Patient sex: M
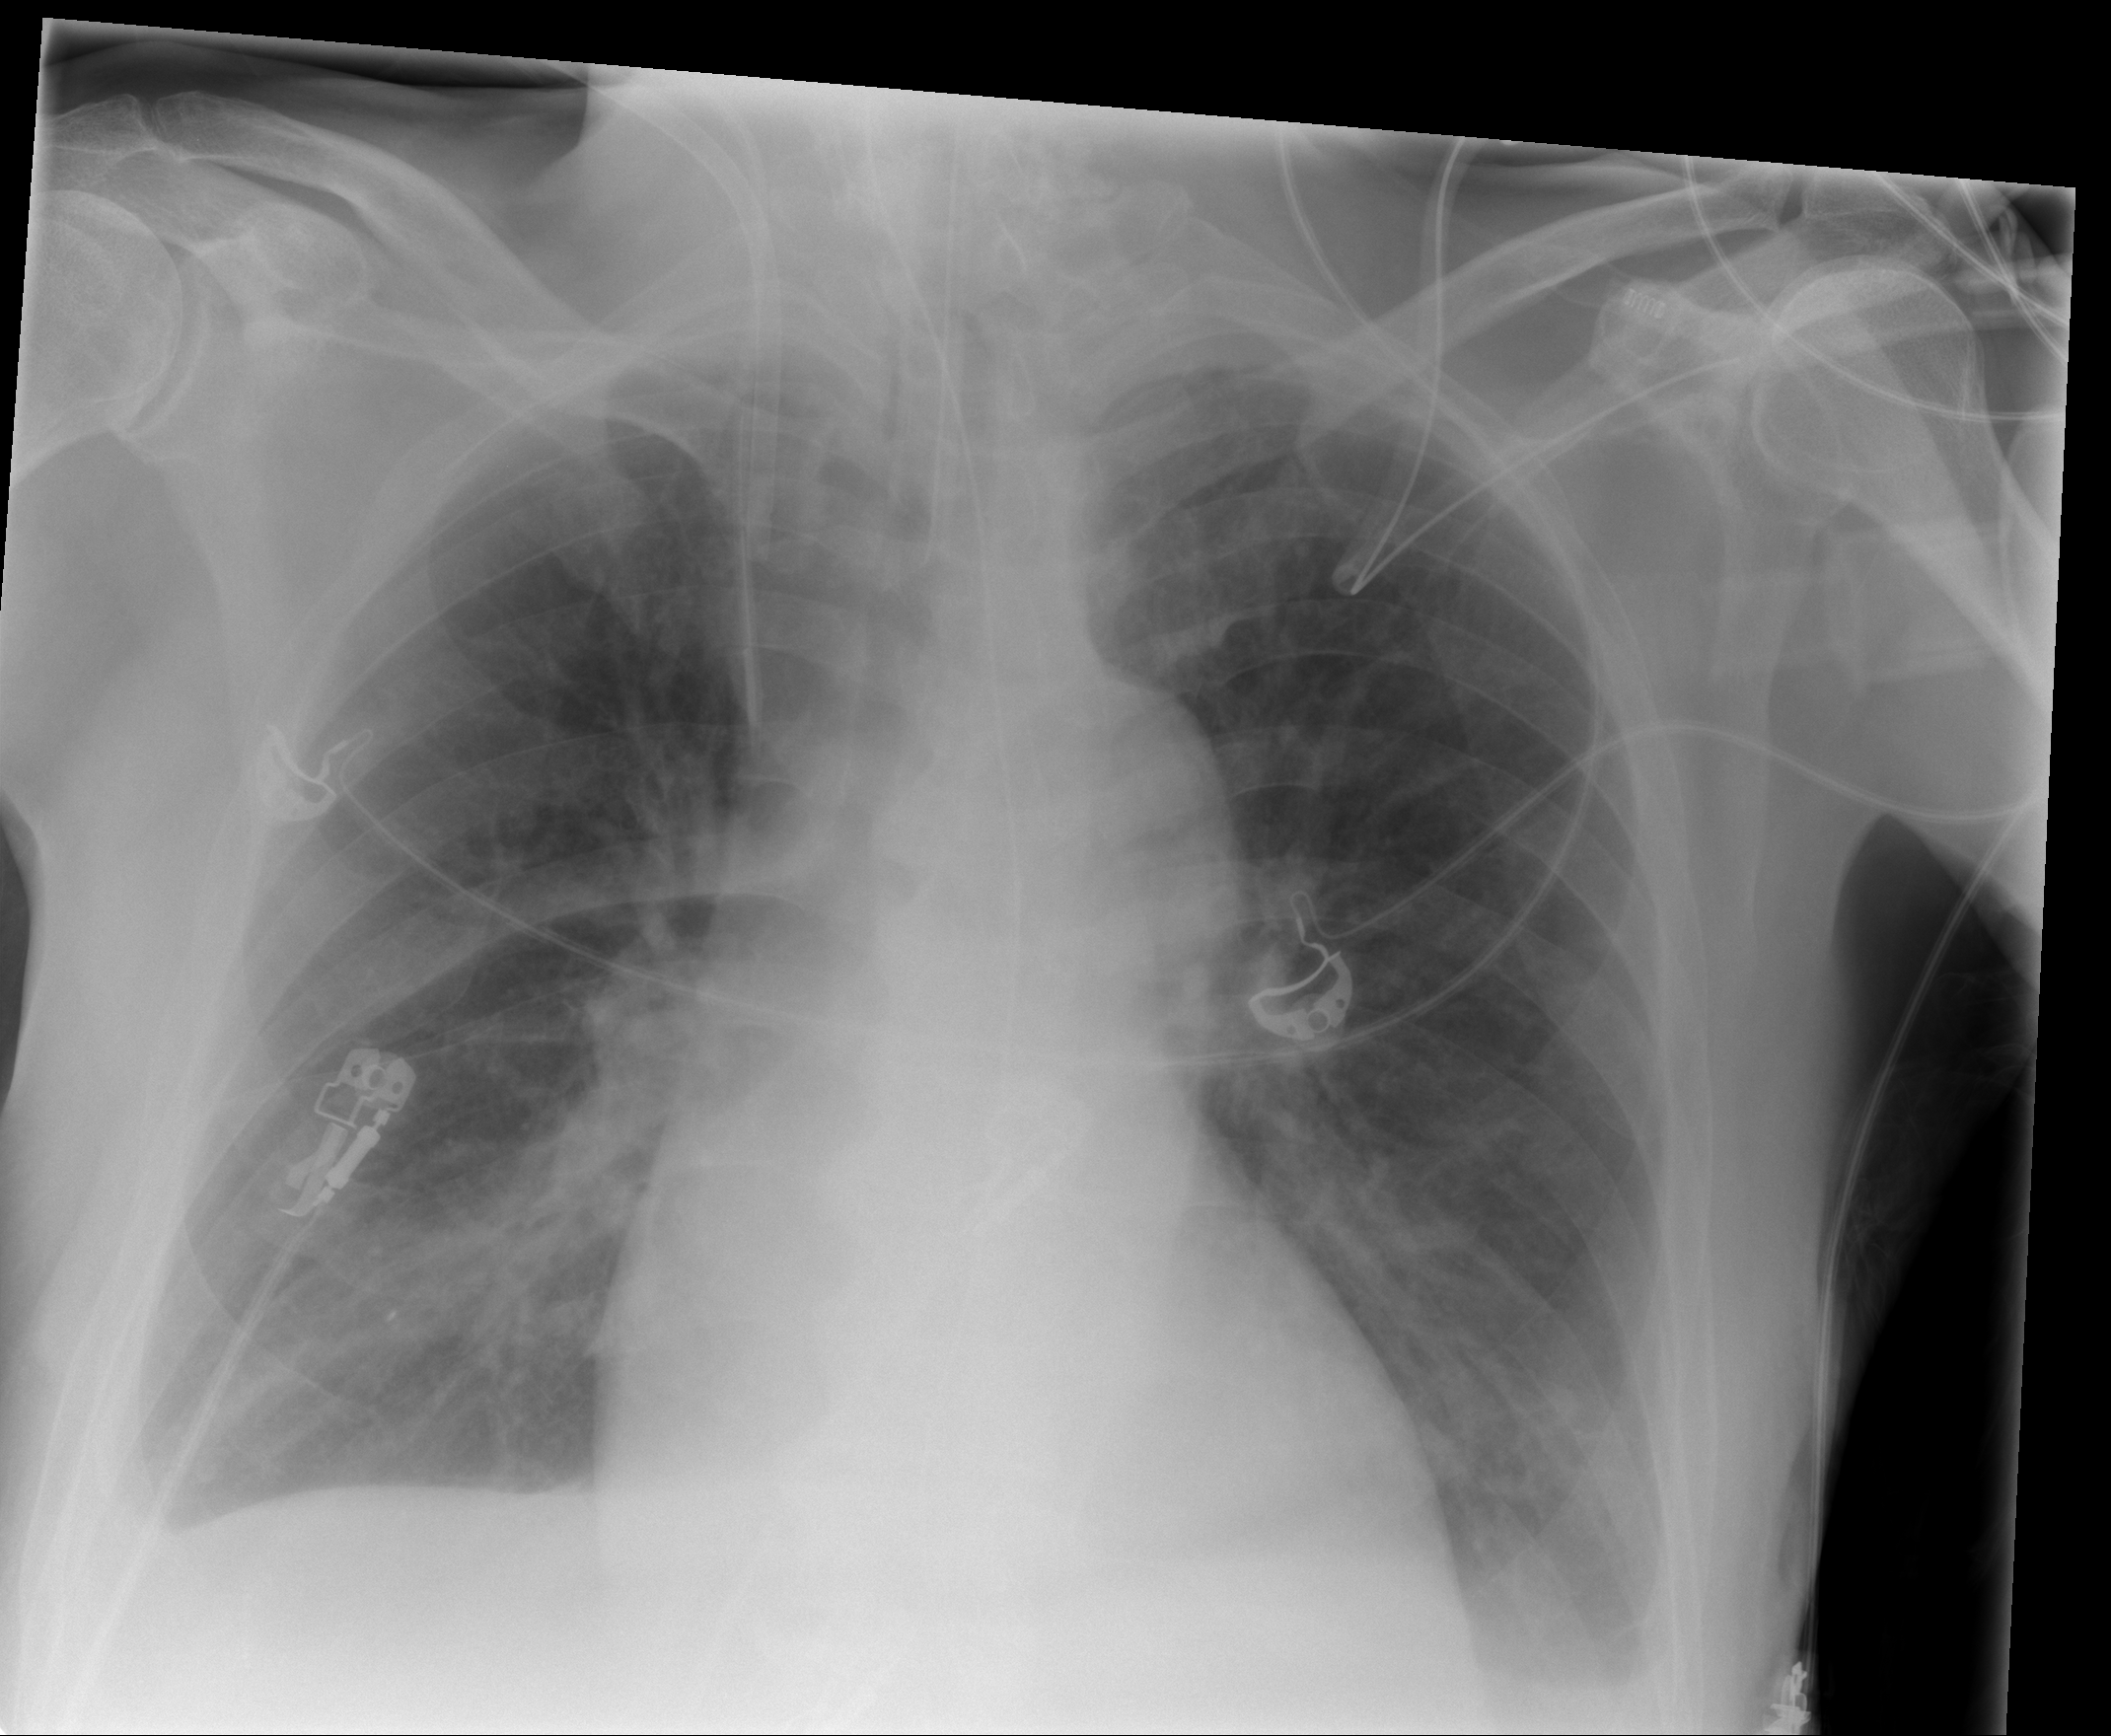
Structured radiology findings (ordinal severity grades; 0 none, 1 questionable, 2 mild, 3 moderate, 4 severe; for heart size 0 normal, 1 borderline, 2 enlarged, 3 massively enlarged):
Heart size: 0
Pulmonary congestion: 1
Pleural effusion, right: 1
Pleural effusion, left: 2
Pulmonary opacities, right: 0
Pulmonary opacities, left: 0
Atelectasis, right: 2
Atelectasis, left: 0